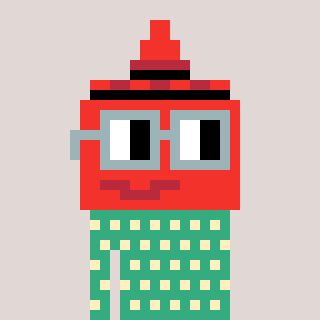
a pixel art character with square dark gray glasses, a ketchup-shaped head and a teal-colored body on a warm background